Aerial crown-view tile of a tropical tree (Barro Colorado Island, Panama), acquired 20250715:
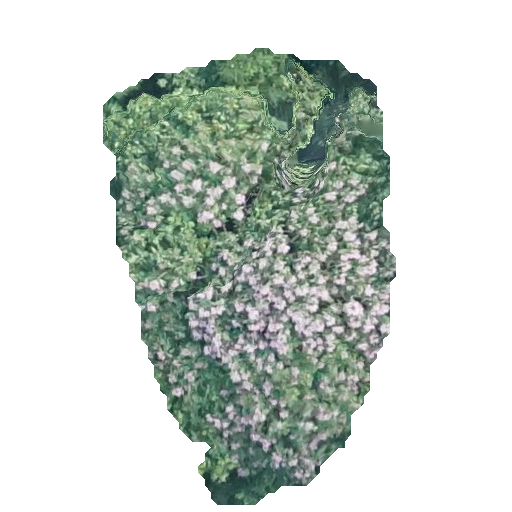
Species: Dipteryx oleifera
GBIF accepted scientific name: Dipteryx oleifera
Crown area: 146.262 m²